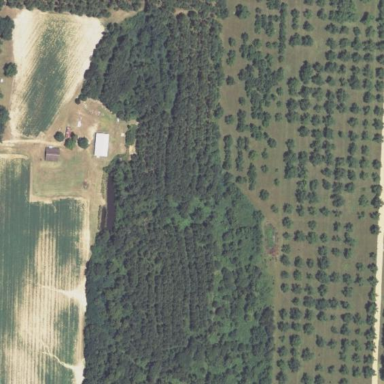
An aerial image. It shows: Orchard.